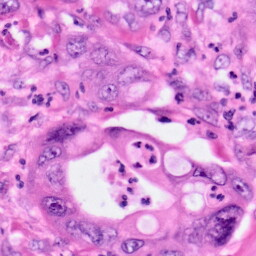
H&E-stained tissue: Pancreatic